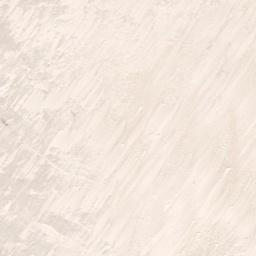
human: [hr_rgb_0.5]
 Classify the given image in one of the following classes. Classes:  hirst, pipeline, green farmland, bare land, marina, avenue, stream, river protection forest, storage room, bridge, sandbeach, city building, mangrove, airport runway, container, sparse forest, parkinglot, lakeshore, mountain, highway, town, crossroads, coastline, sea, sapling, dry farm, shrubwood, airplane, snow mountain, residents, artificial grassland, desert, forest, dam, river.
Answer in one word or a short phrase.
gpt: sandbeach